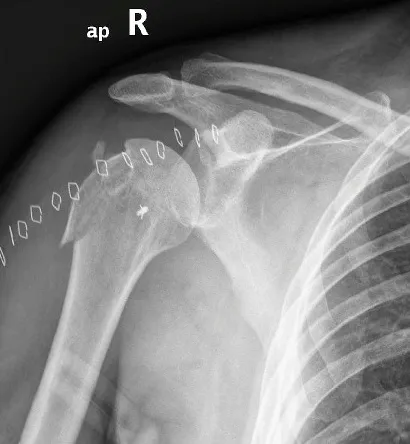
Postoperative anteroposterior view of the right shoulder showing reduction of the dislocation and fixation of the greater tuberosity with transosseous sutures. The bone anchor indicates the site of biceps tendon tenodesis.
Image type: radiology (x_ray)